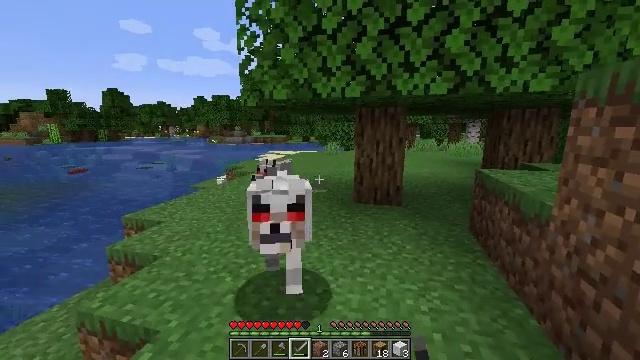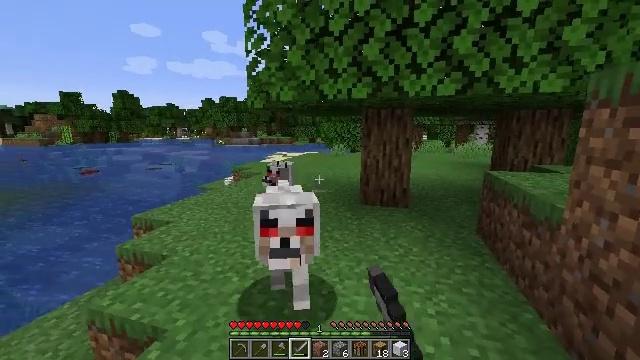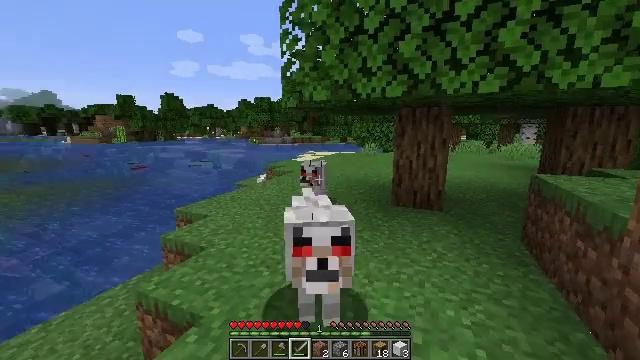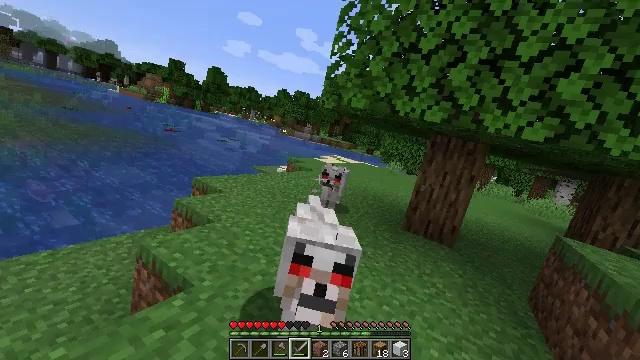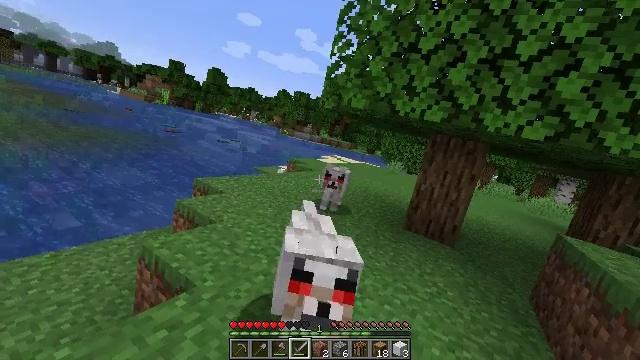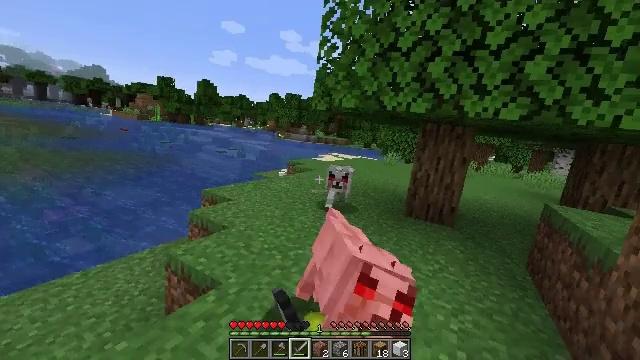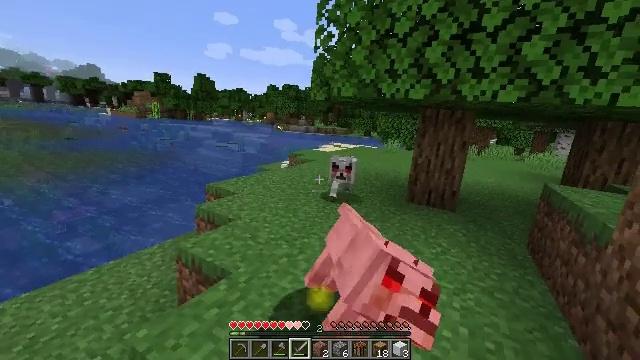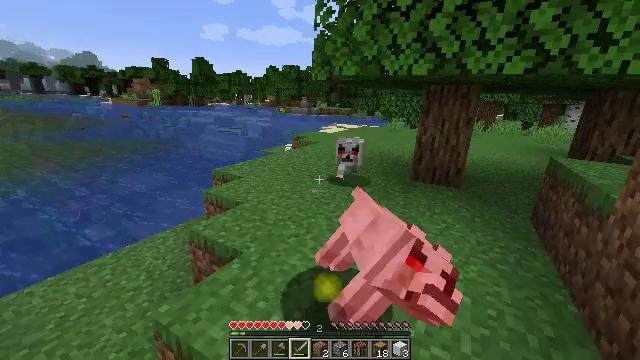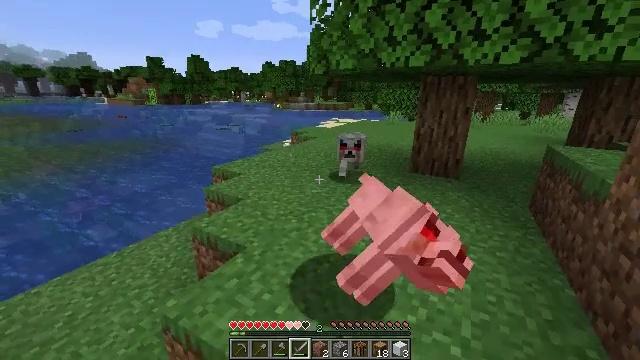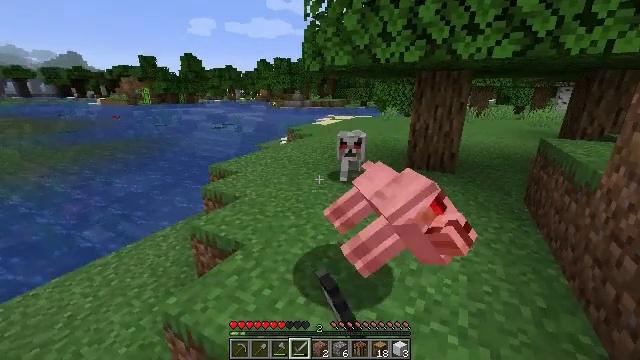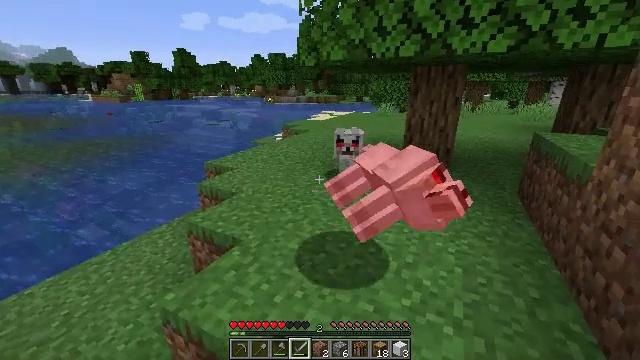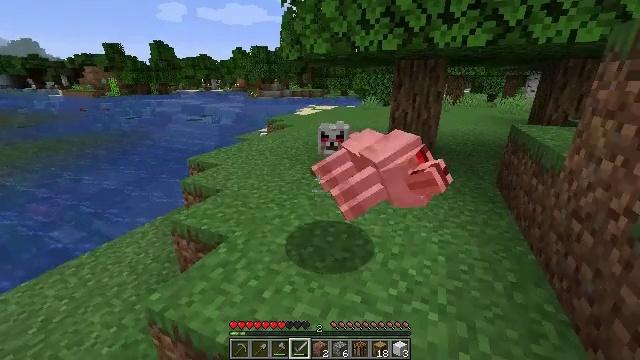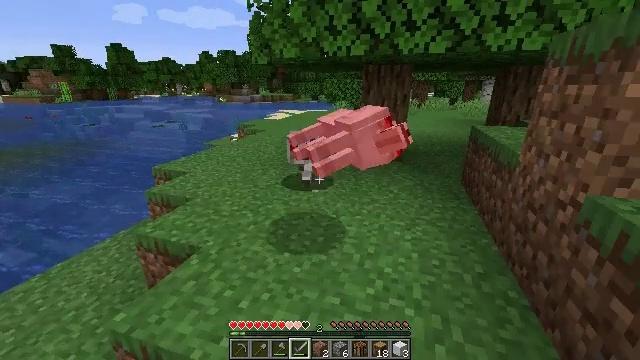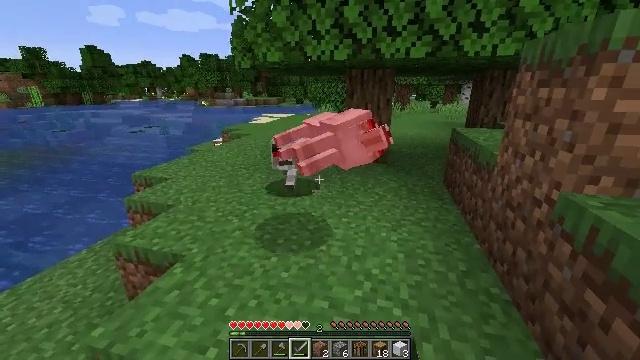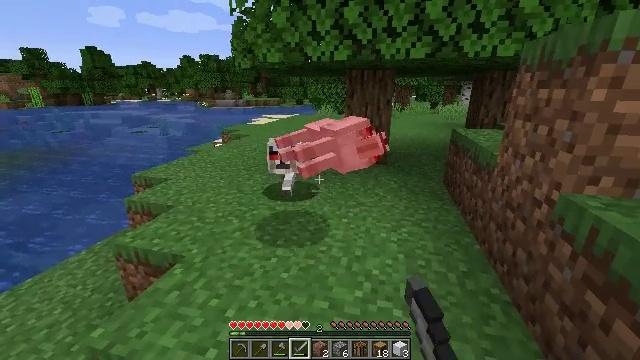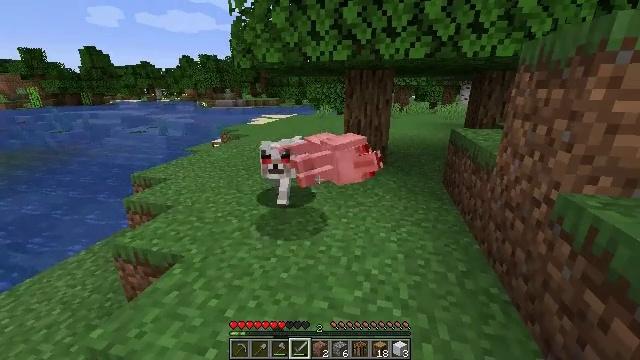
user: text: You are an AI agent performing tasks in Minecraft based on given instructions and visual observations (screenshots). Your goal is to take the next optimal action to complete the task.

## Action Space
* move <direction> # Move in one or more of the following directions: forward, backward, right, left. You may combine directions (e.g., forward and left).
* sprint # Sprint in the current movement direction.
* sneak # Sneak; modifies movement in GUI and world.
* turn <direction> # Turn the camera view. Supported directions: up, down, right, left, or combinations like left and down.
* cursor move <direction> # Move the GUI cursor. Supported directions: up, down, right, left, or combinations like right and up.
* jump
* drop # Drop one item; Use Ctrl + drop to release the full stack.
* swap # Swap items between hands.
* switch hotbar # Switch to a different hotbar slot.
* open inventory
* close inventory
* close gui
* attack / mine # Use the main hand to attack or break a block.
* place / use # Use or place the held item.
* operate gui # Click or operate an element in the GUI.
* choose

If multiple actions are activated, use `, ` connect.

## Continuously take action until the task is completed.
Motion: motion action
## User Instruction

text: Hunt wild animals.
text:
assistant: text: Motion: turn left, attack / mine
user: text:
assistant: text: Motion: turn left, attack / mine
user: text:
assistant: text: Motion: turn left
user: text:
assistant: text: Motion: attack / mine
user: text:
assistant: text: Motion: attack / mine
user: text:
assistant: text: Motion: turn down, attack / mine
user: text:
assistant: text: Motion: turn down
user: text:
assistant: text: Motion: turn down, attack / mine
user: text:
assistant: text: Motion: attack / mine
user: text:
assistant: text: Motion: attack / mine
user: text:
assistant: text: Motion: turn right and down, attack / mine
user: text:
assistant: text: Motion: turn right
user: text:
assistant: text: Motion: turn right, attack / mine
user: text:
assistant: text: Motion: attack / mine
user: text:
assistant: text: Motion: attack / mine
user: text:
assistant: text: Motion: attack / mine
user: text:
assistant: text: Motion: no_op
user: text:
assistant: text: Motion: attack / mine
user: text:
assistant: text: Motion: attack / mine
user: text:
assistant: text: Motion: attack / mine
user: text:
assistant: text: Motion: turn left
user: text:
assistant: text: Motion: no_op
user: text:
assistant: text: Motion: attack / mine
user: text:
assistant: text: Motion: turn left, attack / mine
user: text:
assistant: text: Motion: turn left, attack / mine
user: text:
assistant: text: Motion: turn left
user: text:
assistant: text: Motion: move back, attack / mine
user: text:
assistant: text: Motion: move back, attack / mine
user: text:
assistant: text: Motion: move back, attack / mine
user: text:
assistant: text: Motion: move back, turn right and down